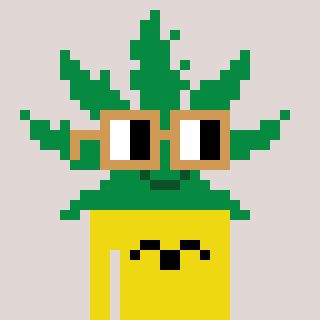
a pixel art character with square brown glasses, a weed-shaped head and a yellow-colored body on a warm background